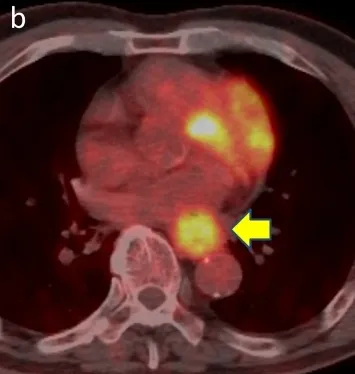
B) PET-CT showed a hypermetabolic esophageal tumor (SUVmax = 7.89).
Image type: radiology (pet)